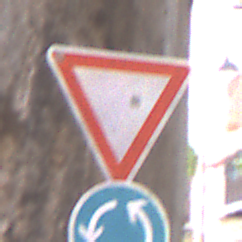
Verkehrszeichen: VorfahrtGewaehren
Zusatzzeichen unten: Kreisverkehr
Umgebung: Outdoor, Urban
Tageszeit: Midday
Wetter: PartlyCloudy
Licht: Natural
Jahreszeit: NotSpecified
Kontrast: MediumContrast